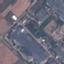
Land use / land cover: Industrial